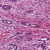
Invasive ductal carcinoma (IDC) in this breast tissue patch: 1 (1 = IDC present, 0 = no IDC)